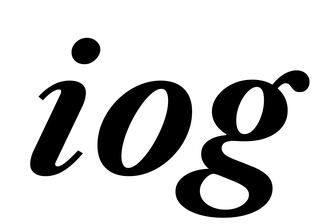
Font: LibreCaslonText-Italic_Bold_Italic